Field crop: maize
Growth stage: 1
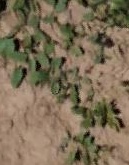
Species: convolvulus